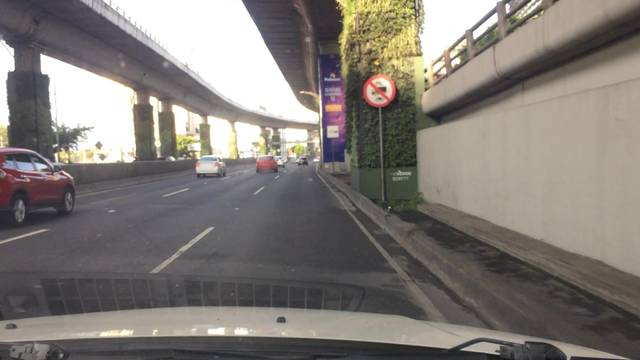
Region: Mexico
Coordinates: 19.359, -99.194